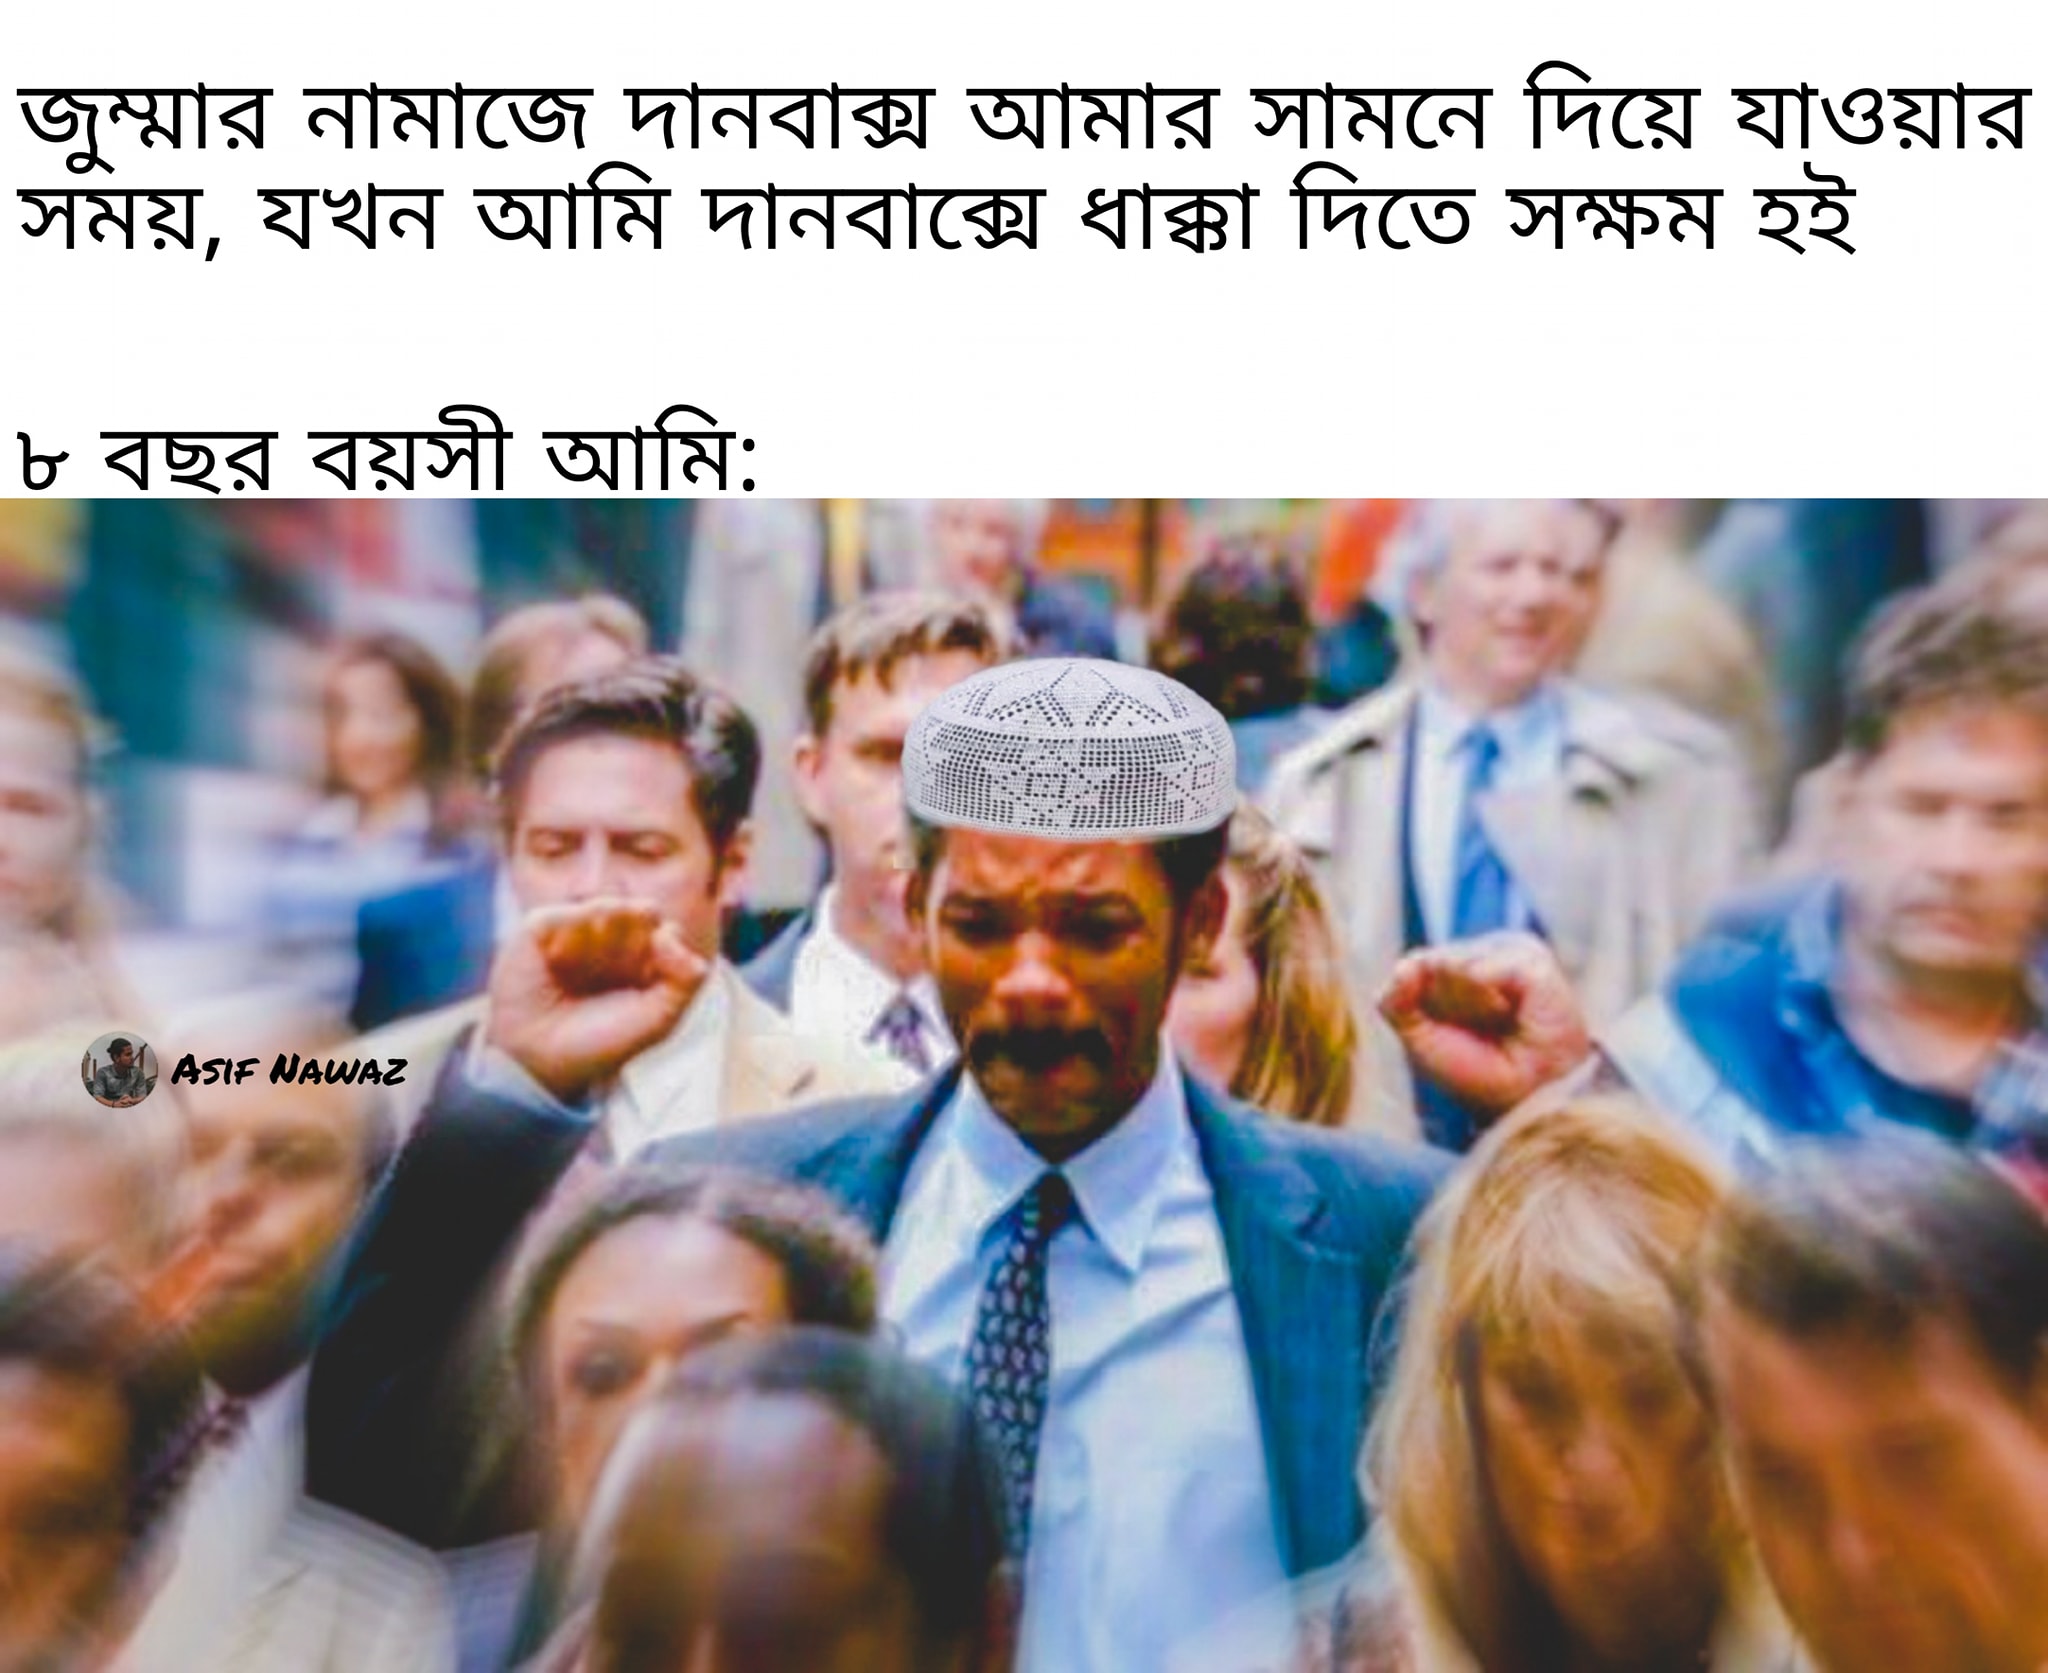
Caption: জুম্মার নামজে দানবাক্স আমার সামনে দিয়ে যাওয়ার সময়, যখন আমি দানবাক্সে ধাক্কা দিতে সক্ষম হই    ৮ বছর বয়সী আমি:
Label: non-hate